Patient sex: M
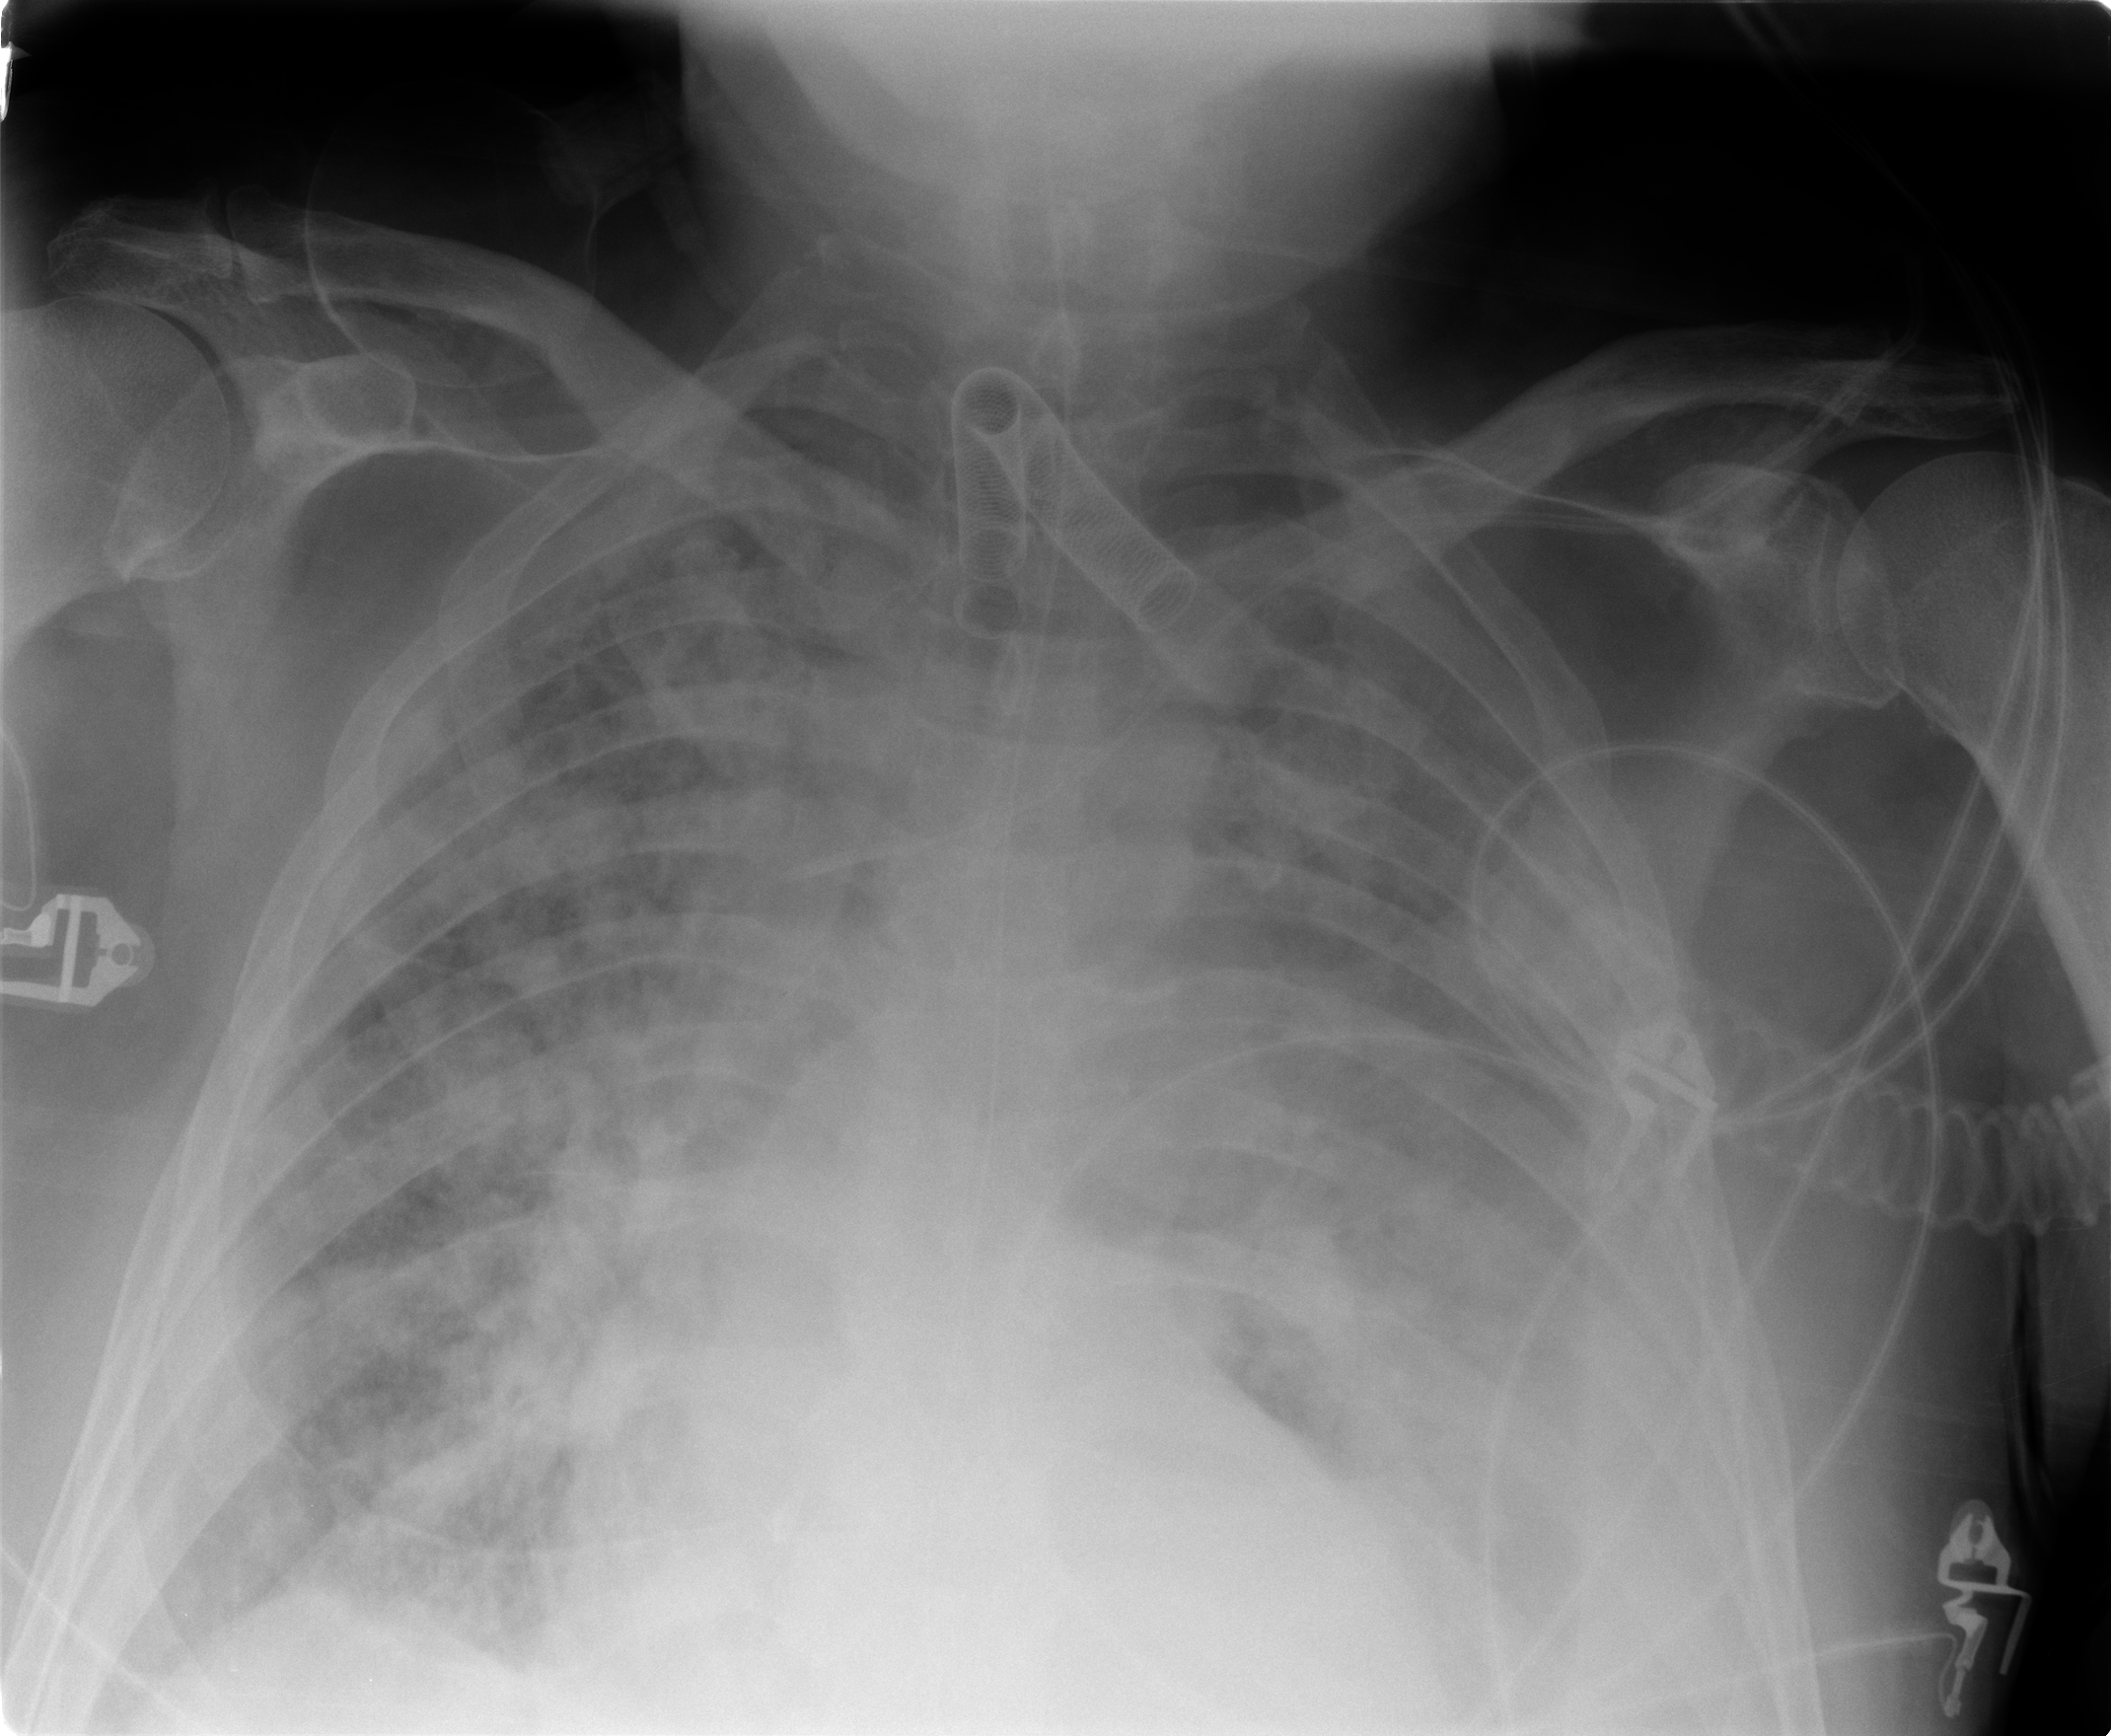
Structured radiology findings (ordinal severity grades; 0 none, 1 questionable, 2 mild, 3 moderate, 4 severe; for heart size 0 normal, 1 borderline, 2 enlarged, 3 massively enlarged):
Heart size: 2
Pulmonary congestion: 2
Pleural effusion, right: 2
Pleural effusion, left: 3
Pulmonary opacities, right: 3
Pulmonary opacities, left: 3
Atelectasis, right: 2
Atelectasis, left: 2